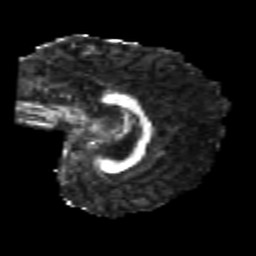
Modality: FA
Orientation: sagittal
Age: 25
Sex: female
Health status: healthy
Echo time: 0.074 s